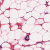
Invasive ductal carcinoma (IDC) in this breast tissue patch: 1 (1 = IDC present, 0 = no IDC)